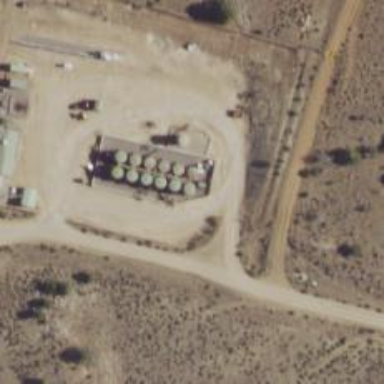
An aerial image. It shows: Storage tank that is man-made.